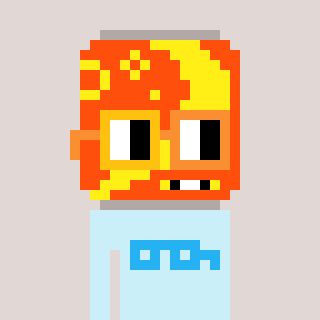
a pixel art character with square yellow and orange glasses, a pop-shaped head and a cold-colored body on a warm background